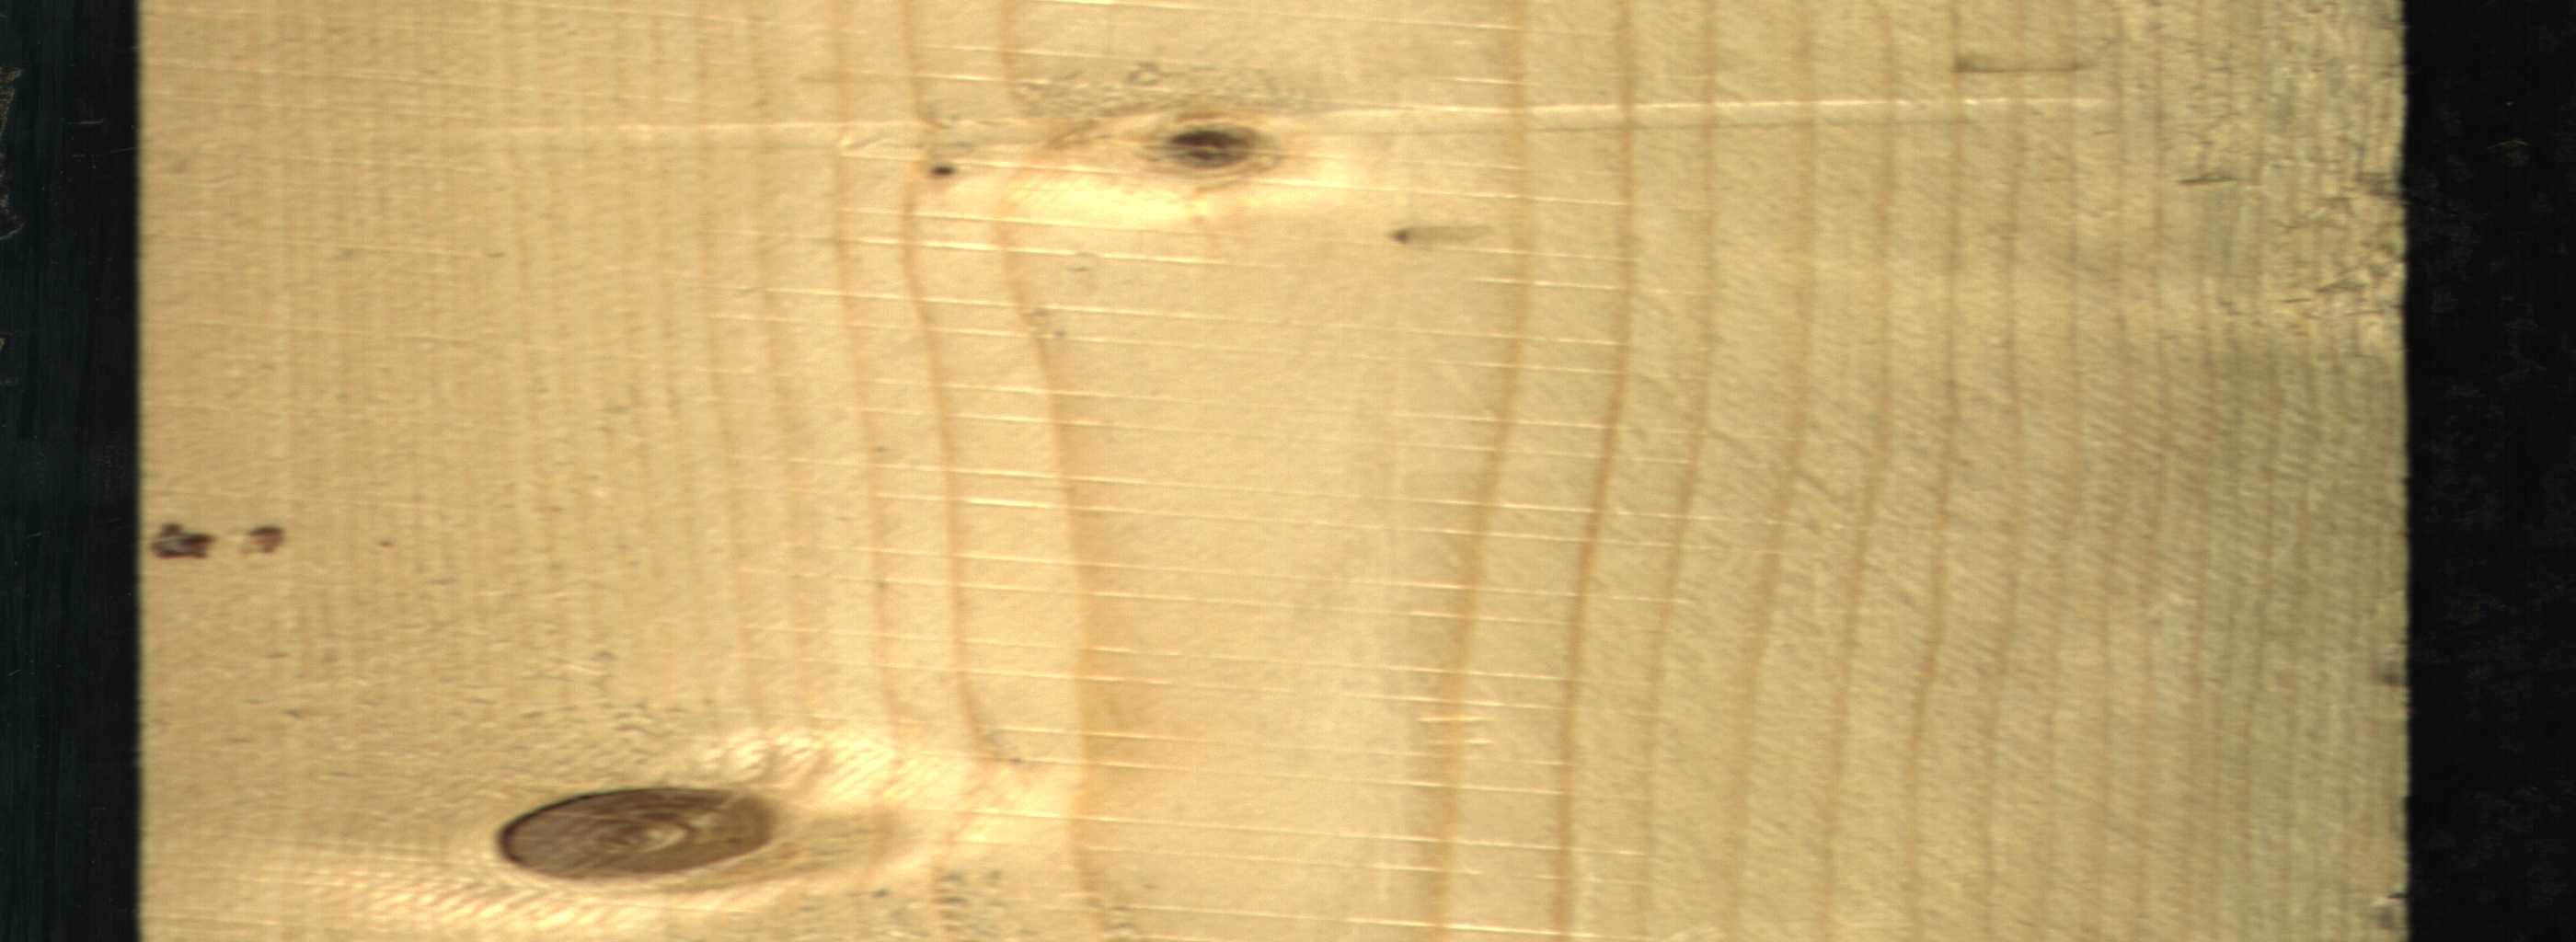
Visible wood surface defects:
Live_Knot
Live_Knot